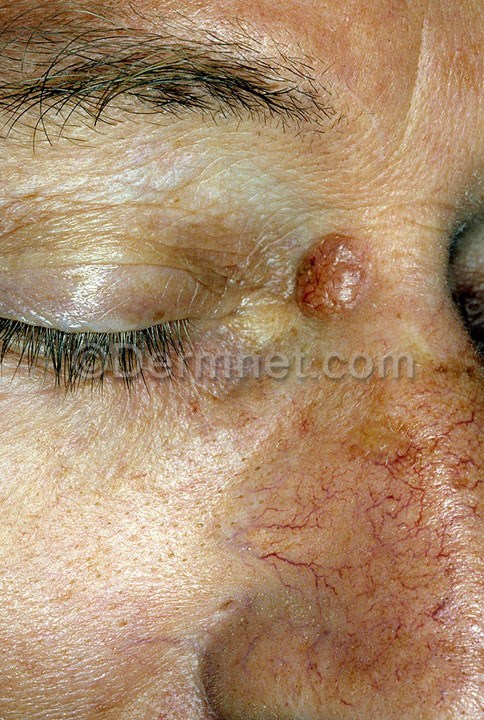
Disease: Actinic Keratosis Basal Cell Carcinoma and other Malignant Lesions